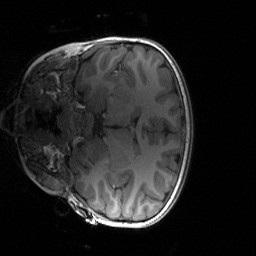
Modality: T1w
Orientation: coronal
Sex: female
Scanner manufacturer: siemens
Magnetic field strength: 3 T
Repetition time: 1.9 s
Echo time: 0.00243 s